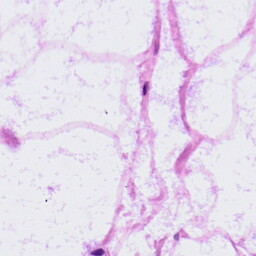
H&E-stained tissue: LymphNode